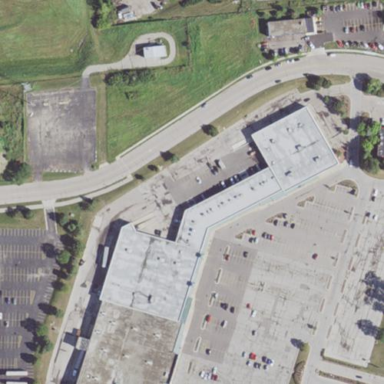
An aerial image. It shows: View of roof of building.